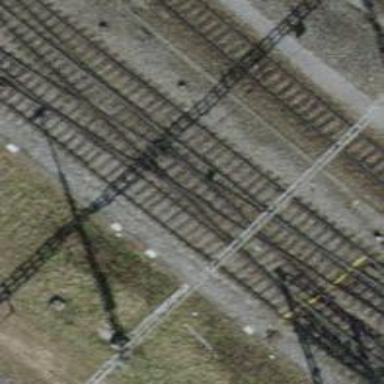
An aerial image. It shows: Railway crossing.